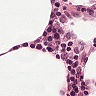
Metastatic tissue present: no